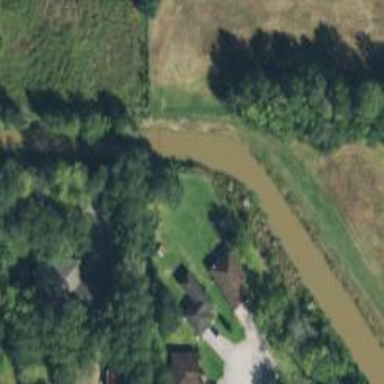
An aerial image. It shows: Canal.